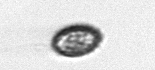
Label: Pseudochattonella_farcimen